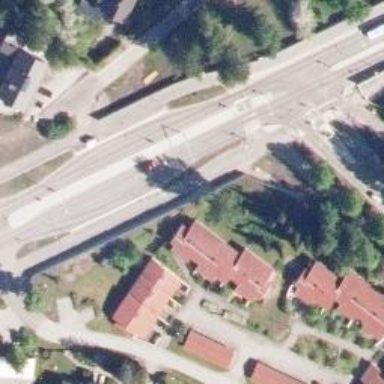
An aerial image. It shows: Asphalt cycleway.